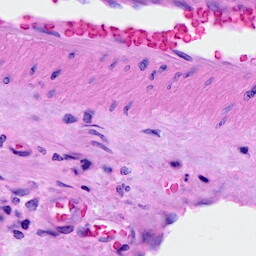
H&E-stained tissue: Breast